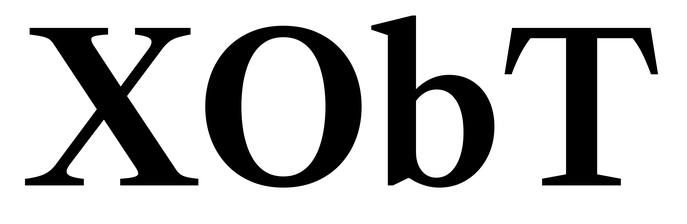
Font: LibreCaslonText_SemiBold